Interaction volume radius: 5 \u00c5
Interaction volume height: 25 \u00c5
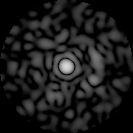
Disorder parameter: 0.8182